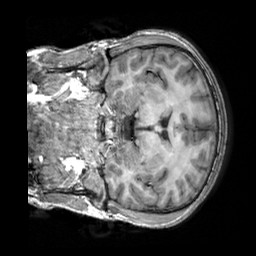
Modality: T1w
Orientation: coronal
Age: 22
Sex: male
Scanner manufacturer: siemens
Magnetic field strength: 3 T
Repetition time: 2.3 s
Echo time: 0.00303 s